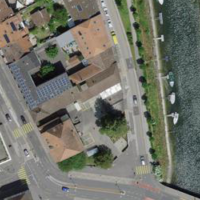
EUNIS habitat code: 54
Species observed at this site:
Tachybaptus ruficollis
Mareca penelope
Anser anser
Erigeron karvinskianus